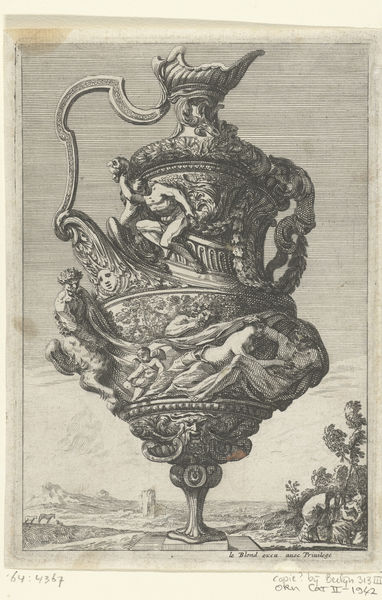
Titel: Vaas op smalle voet
Künstler: Jean Lepautre
Standort: Amsterdam
Institution: Rijksmuseum
Schlagwörter: vase, verziert